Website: walmart
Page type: address-validator
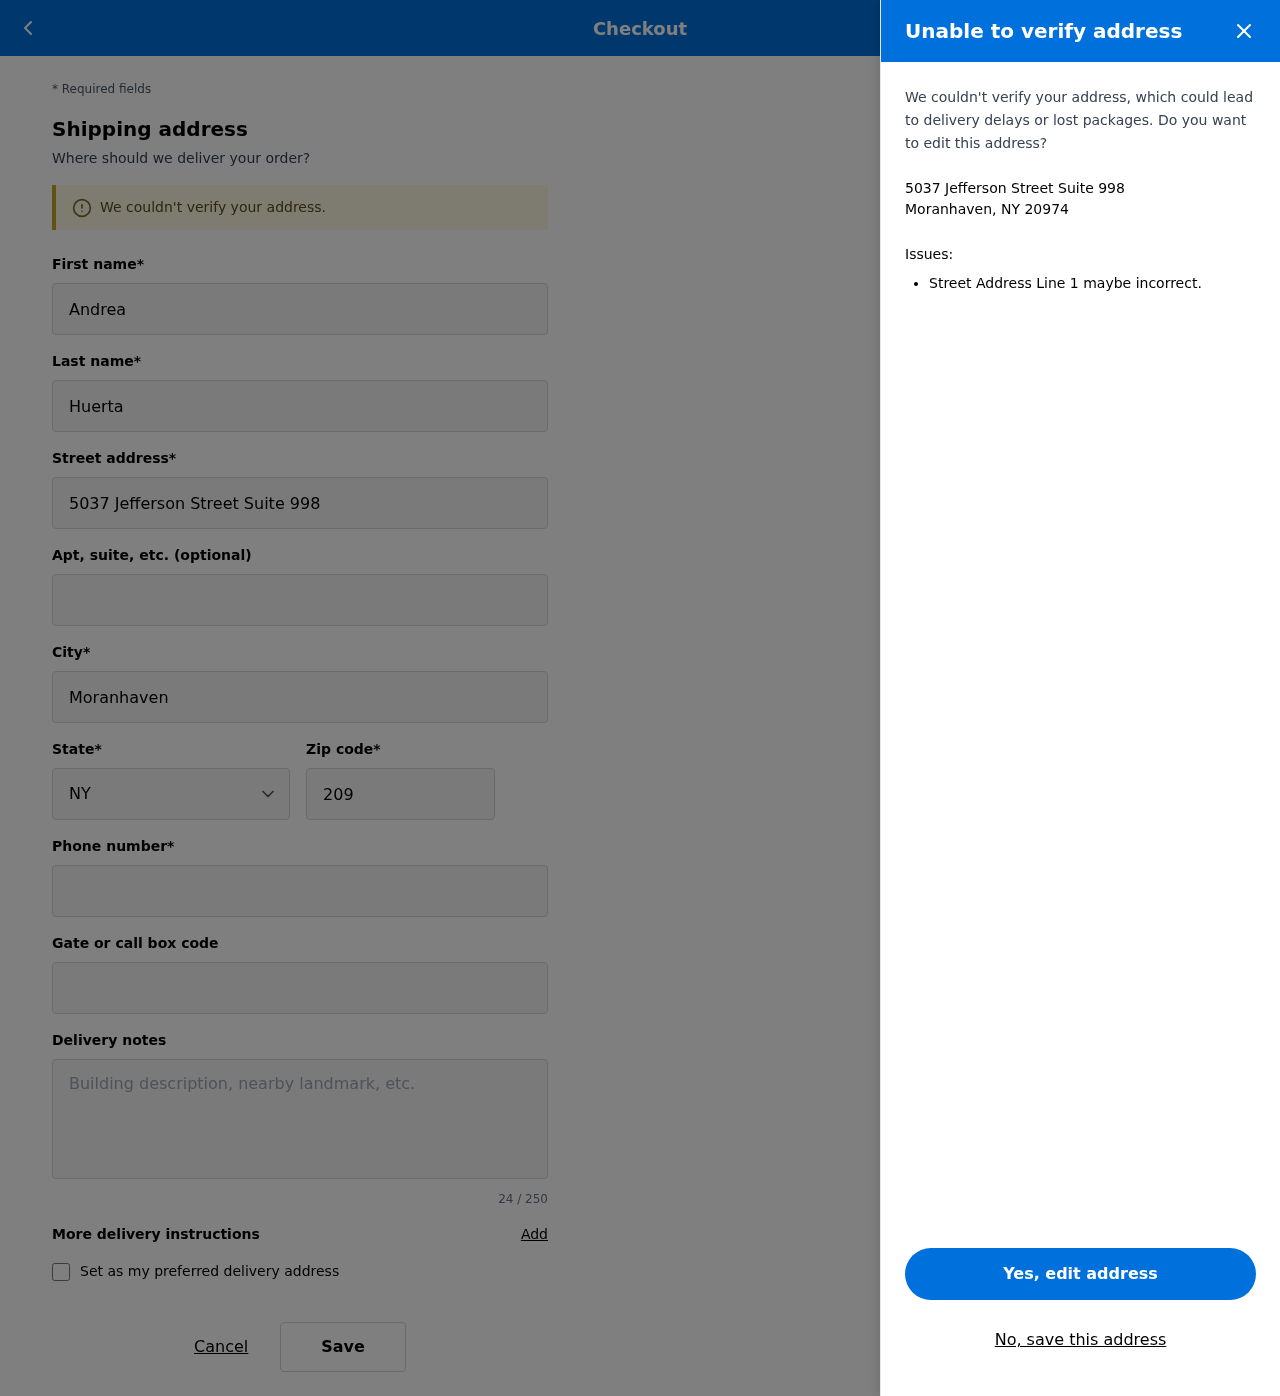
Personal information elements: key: PII_CITY_STATE_ZIP
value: Moranhaven, NY 20974
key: PII_DELIVERY_INSTRUCTIONS
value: Place behind screen door
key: PII_STATE_ABBR
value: NY
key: PII_STREET
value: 5037 Jefferson Street Suite 998
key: PII_FIRSTNAME
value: Andrea
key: PII_LASTNAME
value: Huerta
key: PII_CITY
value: Moranhaven
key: PII_POSTCODE
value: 20974
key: PII_PHONE
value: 9309096088
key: PII_SECURITY_CODE
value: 23436